Field crop: maize
Growth stage: 2
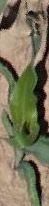
Species: maize